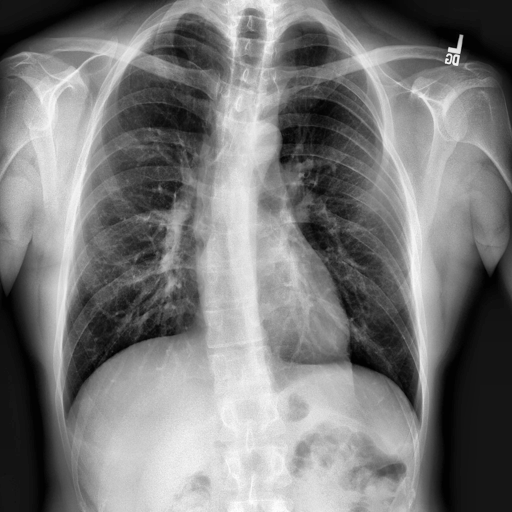
Finding: NORMAL